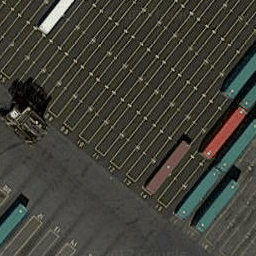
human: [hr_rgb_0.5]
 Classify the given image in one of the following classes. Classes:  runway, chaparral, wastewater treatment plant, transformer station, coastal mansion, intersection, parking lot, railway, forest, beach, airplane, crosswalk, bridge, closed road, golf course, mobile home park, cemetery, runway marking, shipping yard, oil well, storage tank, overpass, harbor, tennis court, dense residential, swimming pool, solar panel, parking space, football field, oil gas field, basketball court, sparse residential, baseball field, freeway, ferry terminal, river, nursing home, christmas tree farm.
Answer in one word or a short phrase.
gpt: shipping yard